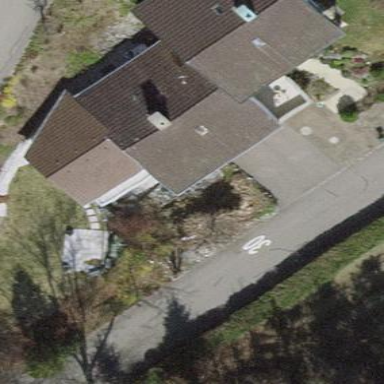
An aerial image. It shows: Building with tile roof.